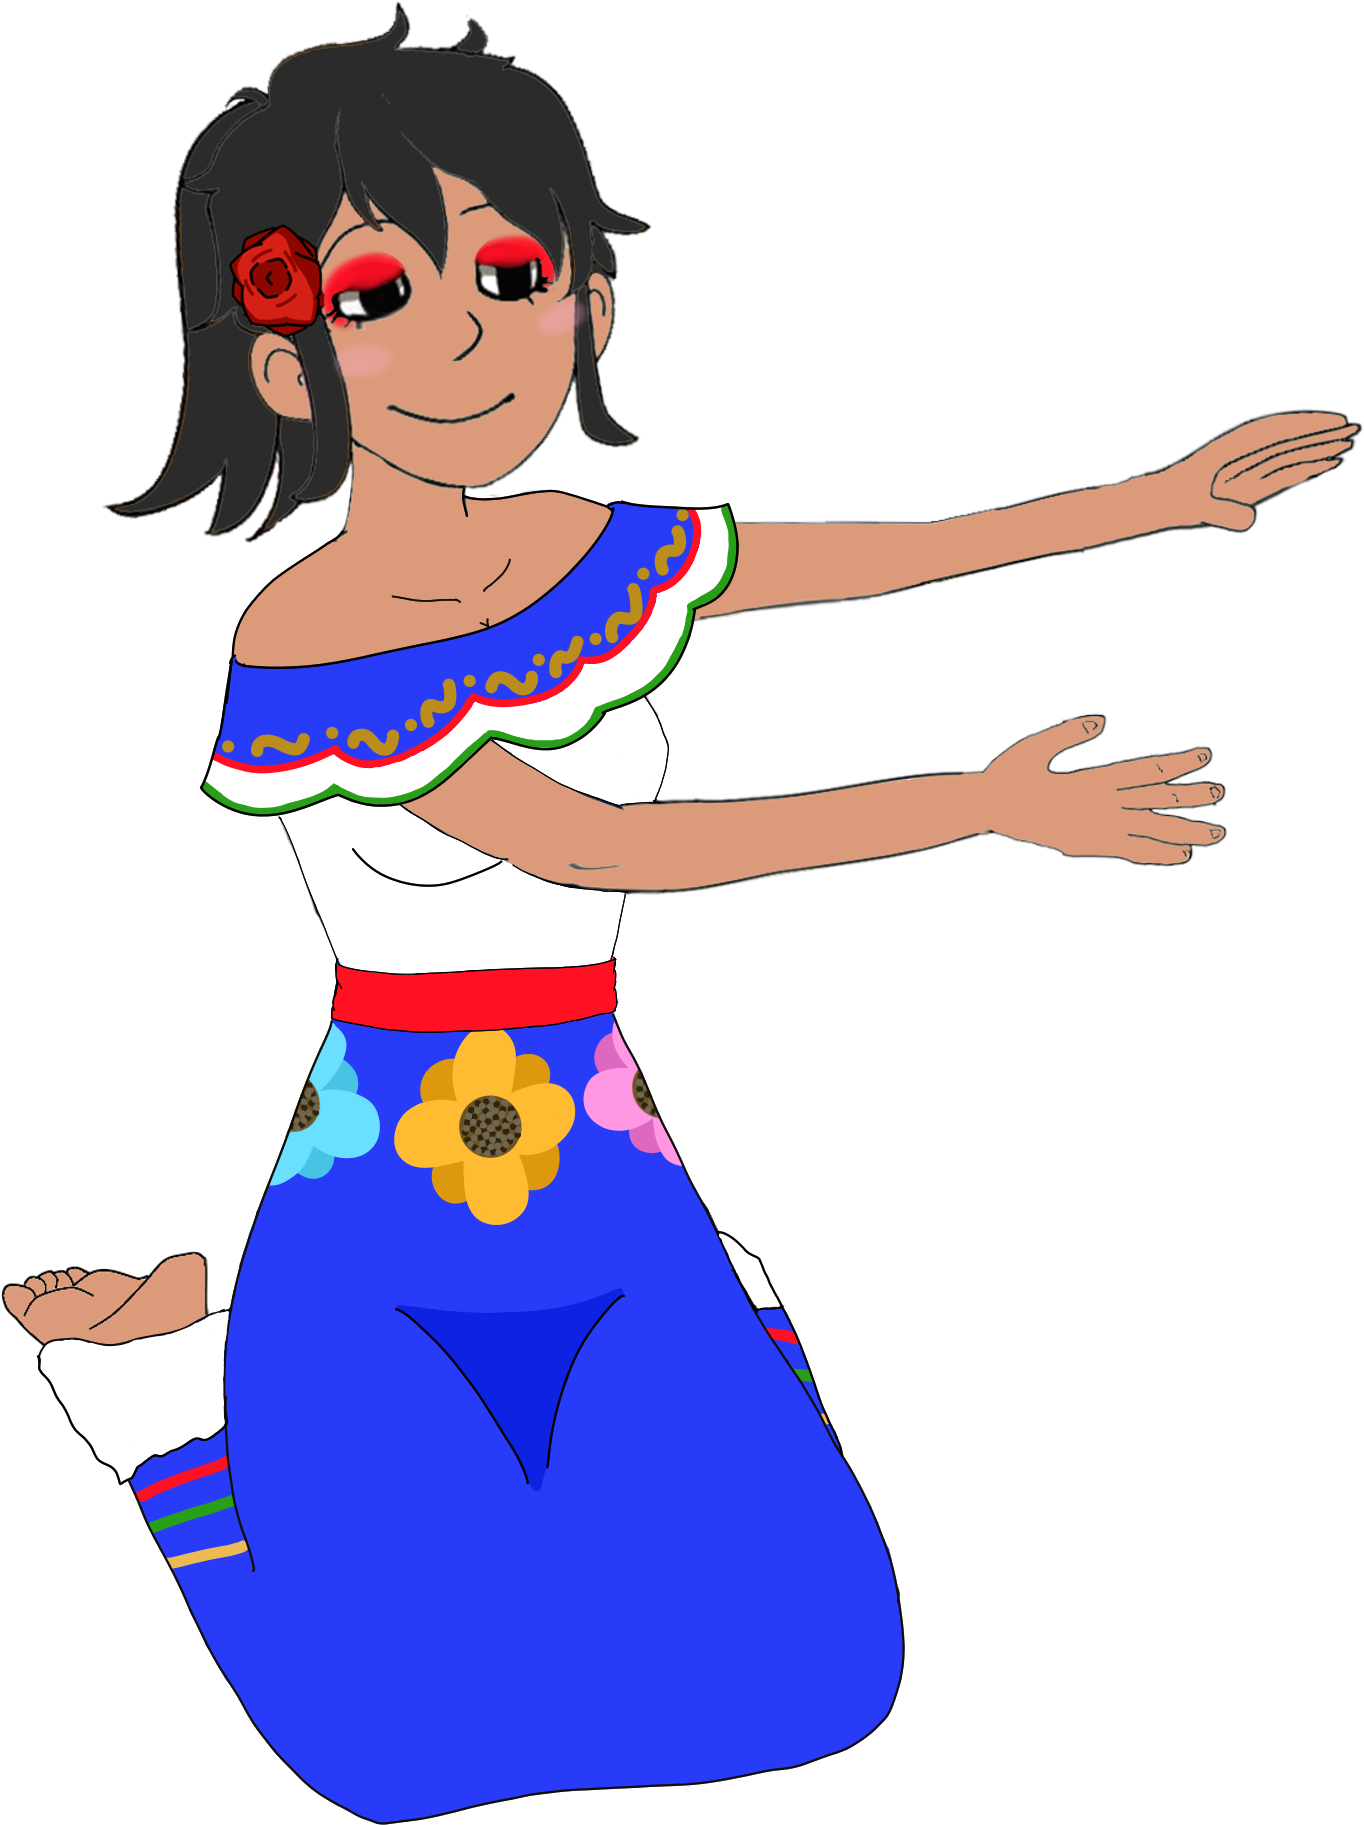
Label: 5_Ashbie_and_Enbie_Girl